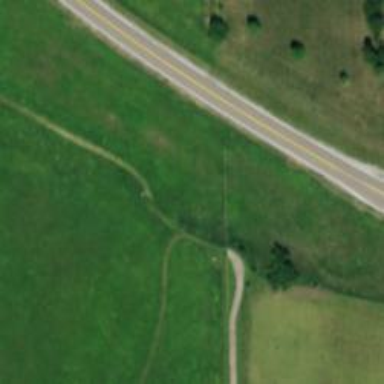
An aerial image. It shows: Path that is used as both road and footway.